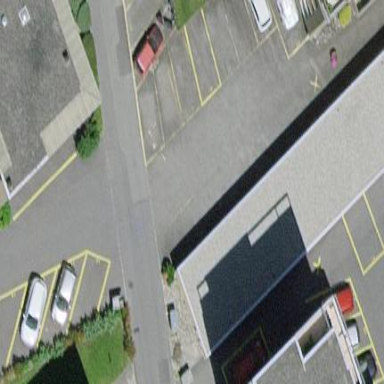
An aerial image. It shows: Group of garages.